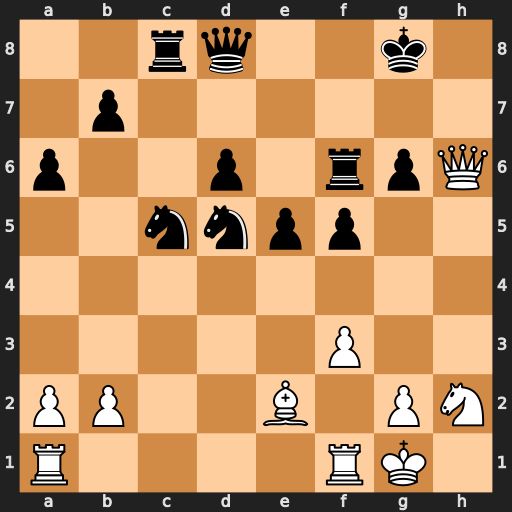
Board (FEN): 2rq2k1/1p6/p2p1rpQ/2nnpp2/8/5P2/PP2B1PN/R4RK1
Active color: w
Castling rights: -
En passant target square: -
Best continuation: Bc4 Ne6 Bxd5